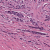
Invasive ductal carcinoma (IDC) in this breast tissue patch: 1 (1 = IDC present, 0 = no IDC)